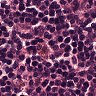
Metastatic tissue present: no